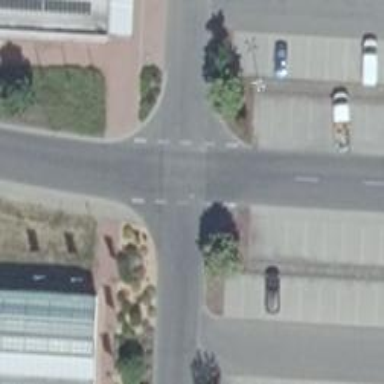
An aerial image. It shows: Unclassified road with diagonal parking lanes. The road surface is asphalt and there are no sidewalks.